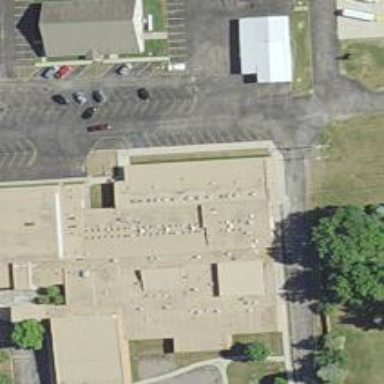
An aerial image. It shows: School building.